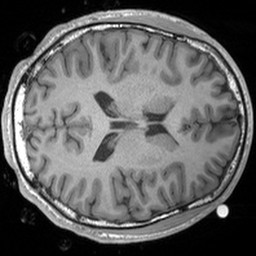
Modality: T1w
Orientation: axial
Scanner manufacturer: siemens
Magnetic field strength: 3 T
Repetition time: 1.54 s
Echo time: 0.00234 s